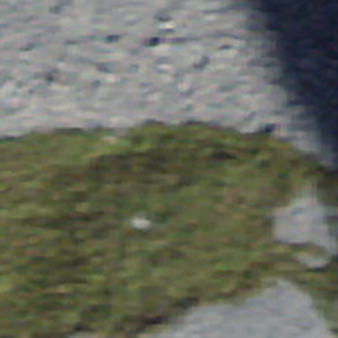
Label: other